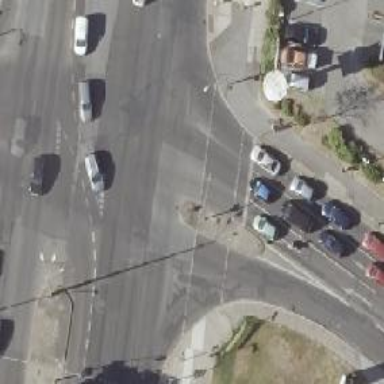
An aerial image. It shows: Road crossing with traffic signals and pedestrian island.